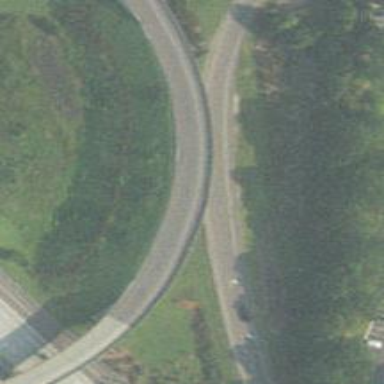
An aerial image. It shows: Motorway link.